Question: I'm sorry, I'm newbie in iOS development.
I use library from <URL> to get direction of two place in Google Maps. I have ever used Google Maps. After I import Google Maps Framework, I still get error...
This is the problem :

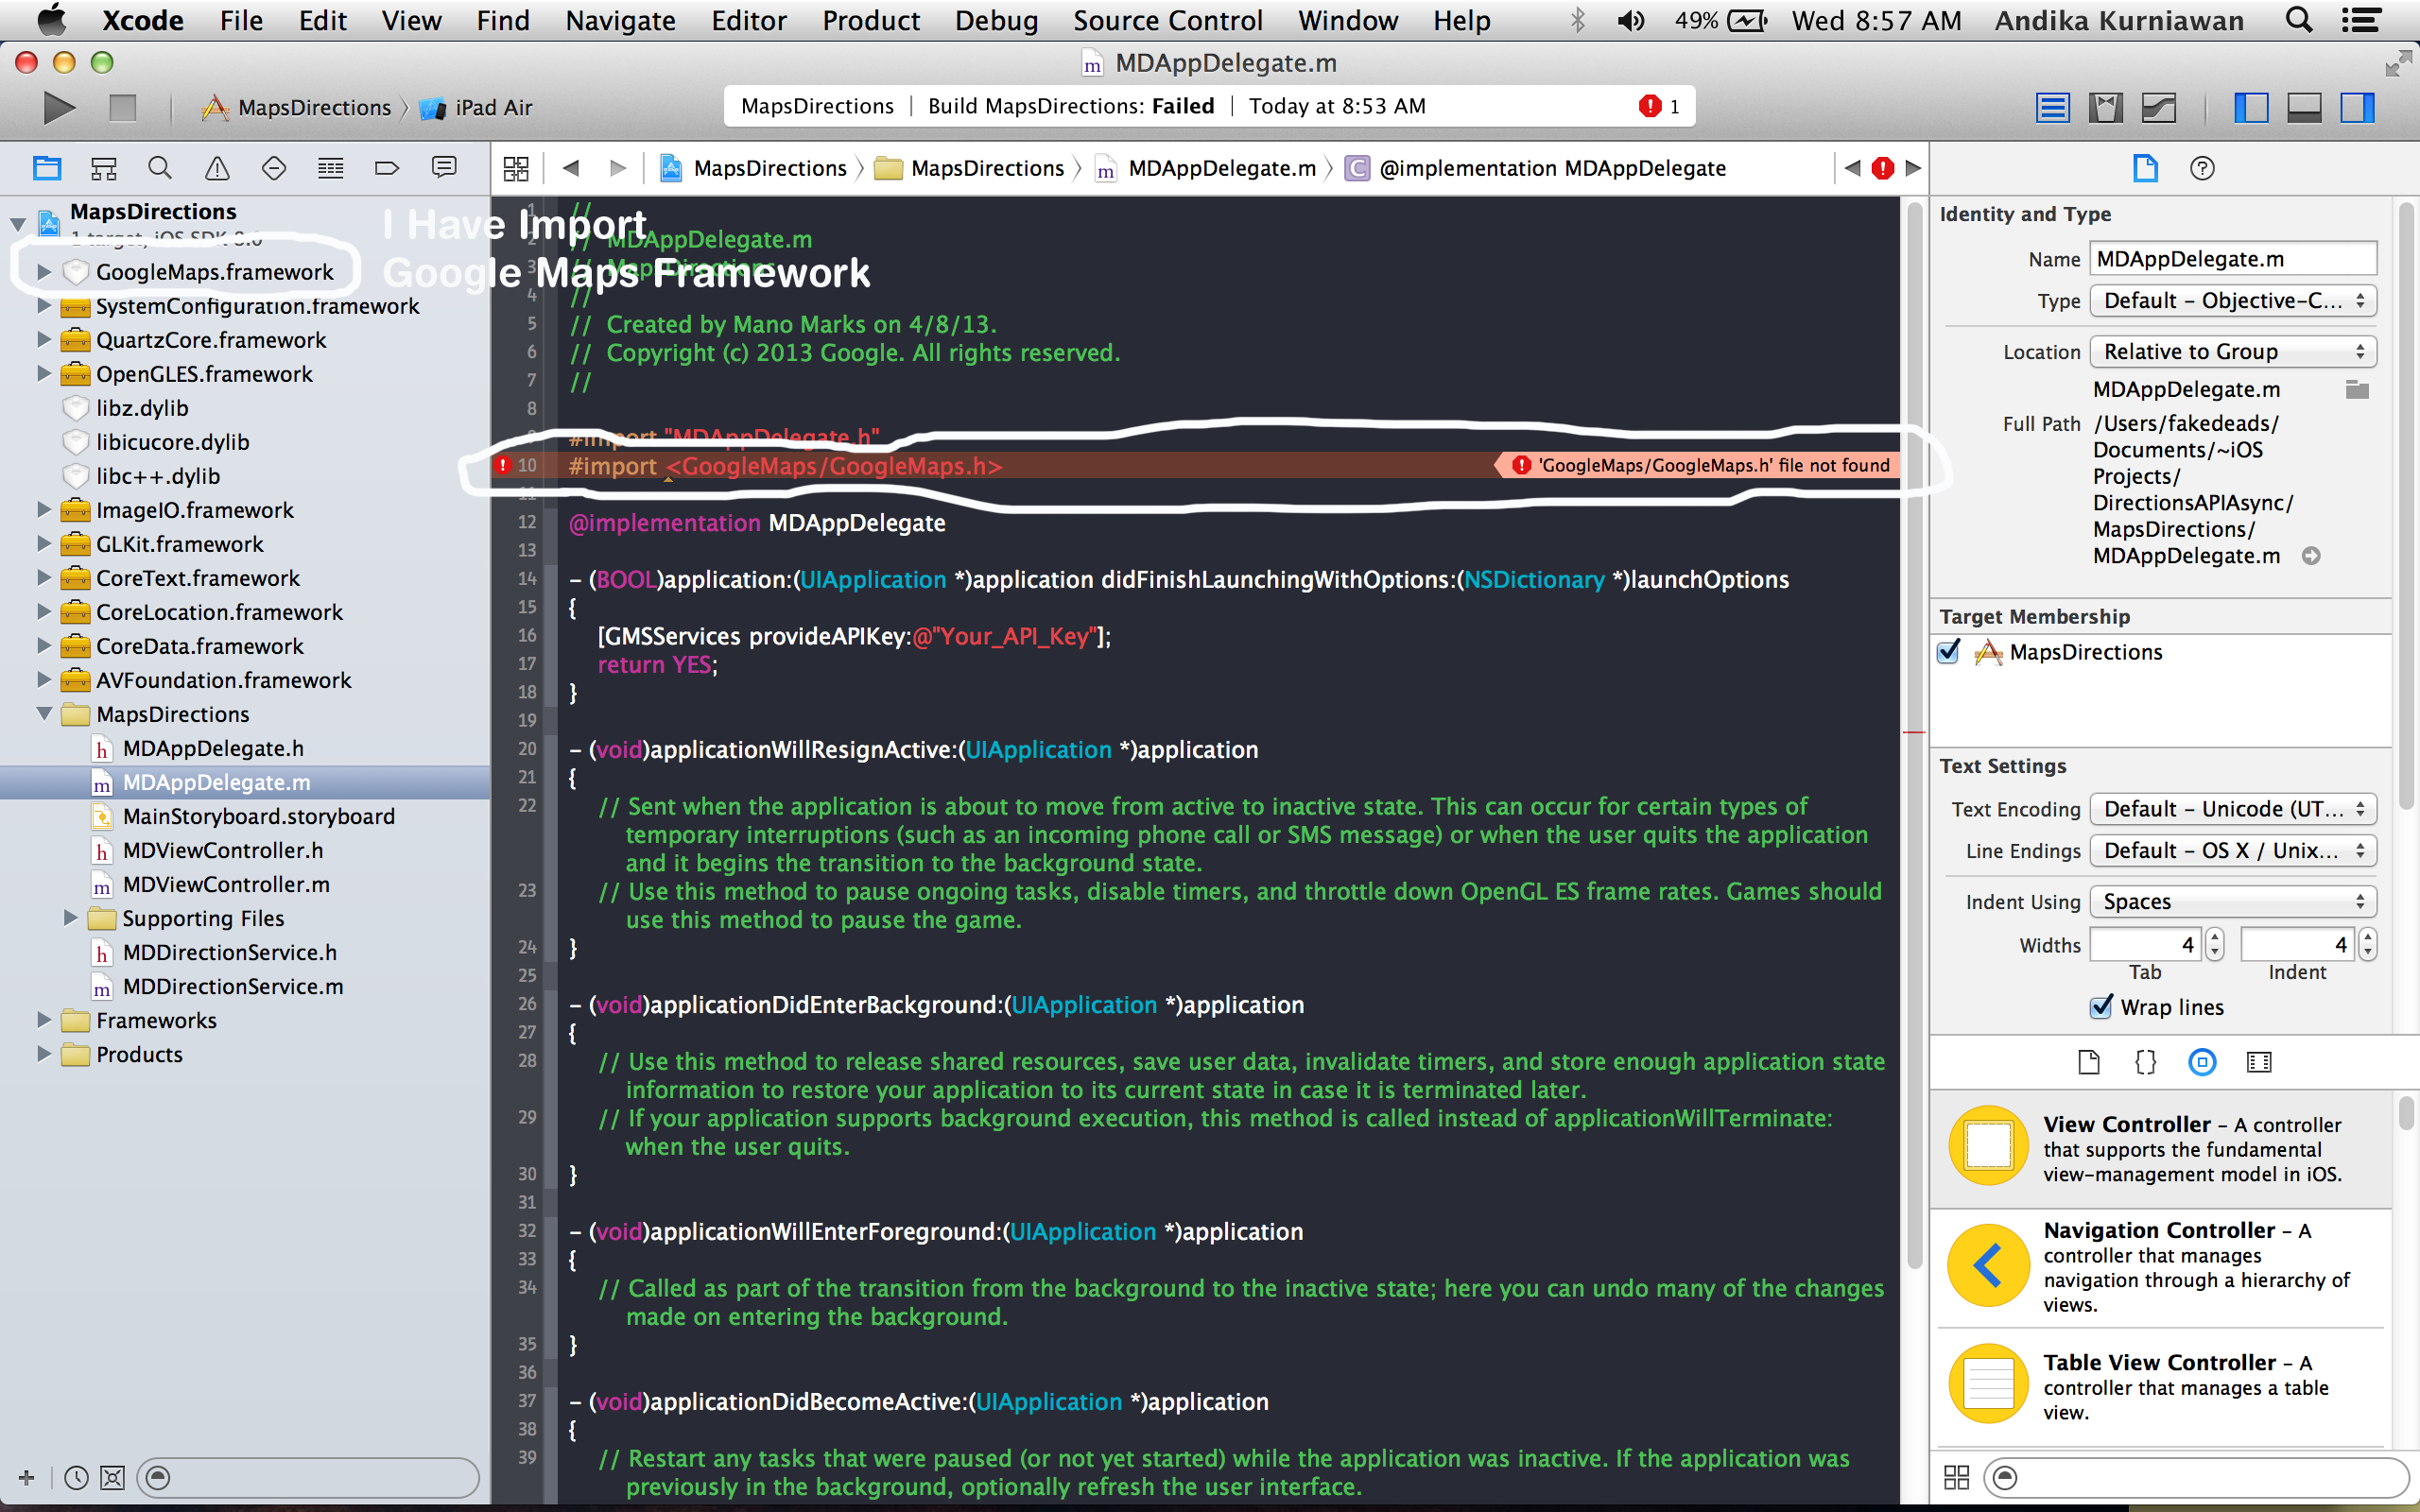
Answer: This could be an issue of you copying the frameworks to the project folder, and then after adding the GoogleMaps framework maybe you moved the framework file on your computer to a new location?
Try deleting the framework from your project and then adding the framework again by going to your Project's Build Setting --> Build Phases and dragging the framework into that window.
Also, perform a Project Clean, and make sure that if you have an iOS Simulator running (in any project) to stop it and close it.
Sometimes this causes Xcode to freeze the update process within the coding.